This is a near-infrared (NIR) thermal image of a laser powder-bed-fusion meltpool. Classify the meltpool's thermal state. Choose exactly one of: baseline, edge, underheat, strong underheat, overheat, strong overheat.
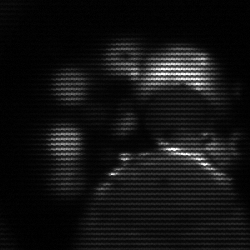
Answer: baseline